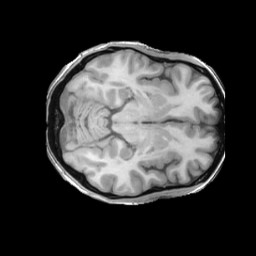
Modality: T1w
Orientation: axial
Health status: ill
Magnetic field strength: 3 T